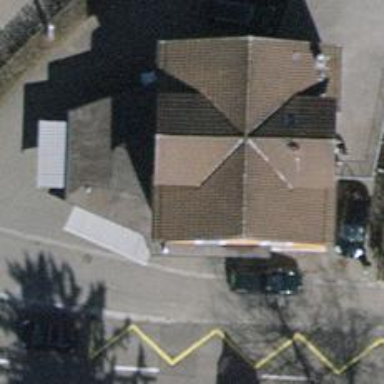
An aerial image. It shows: Bakery.